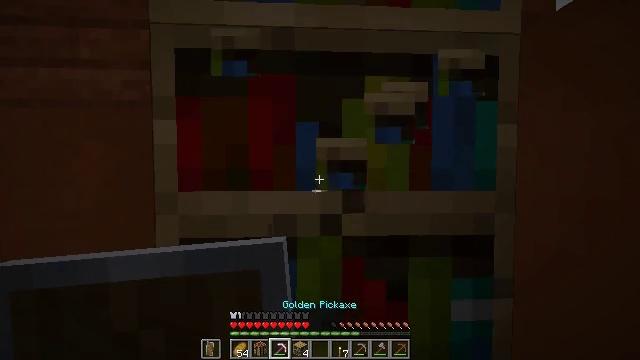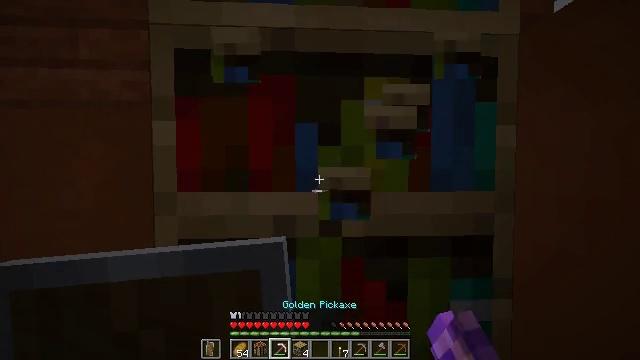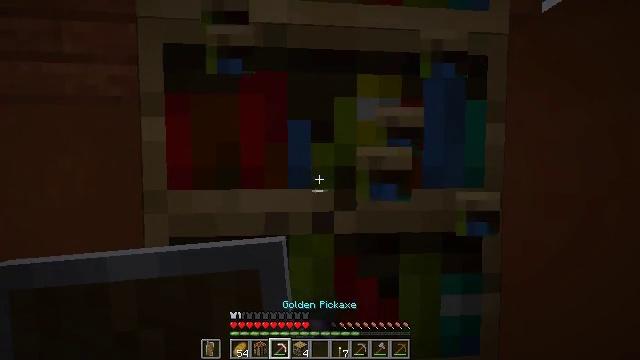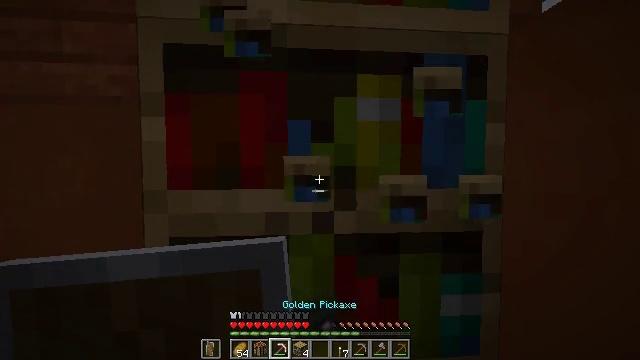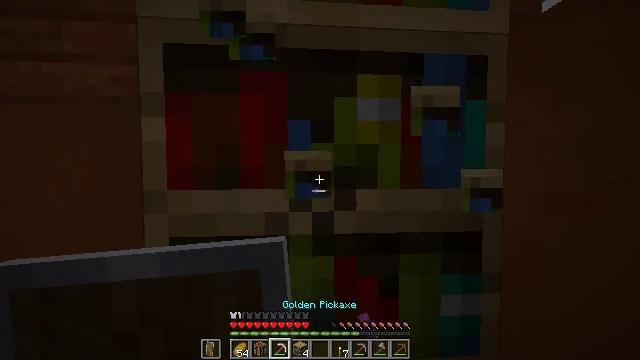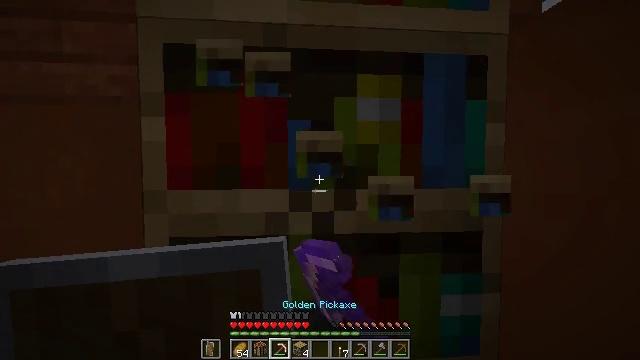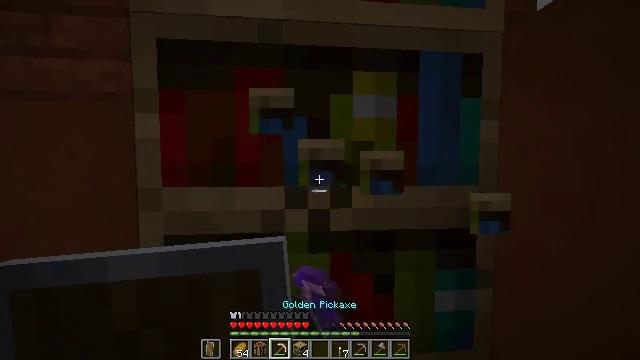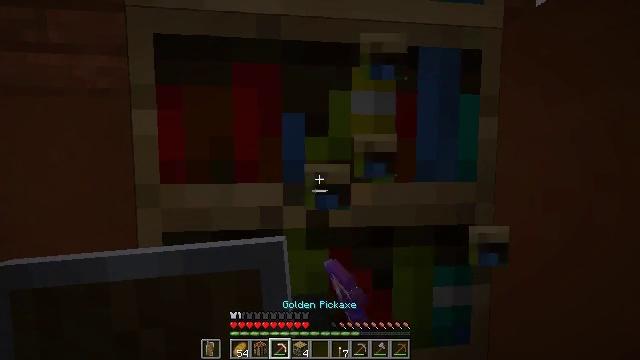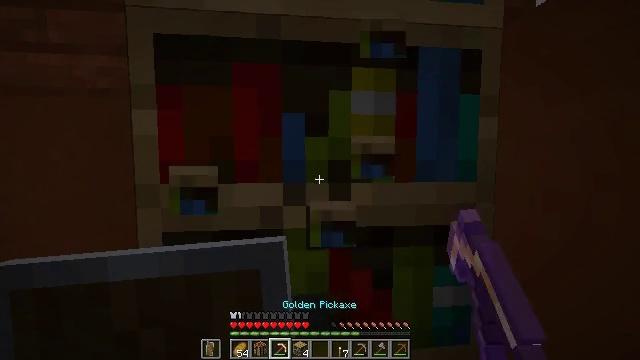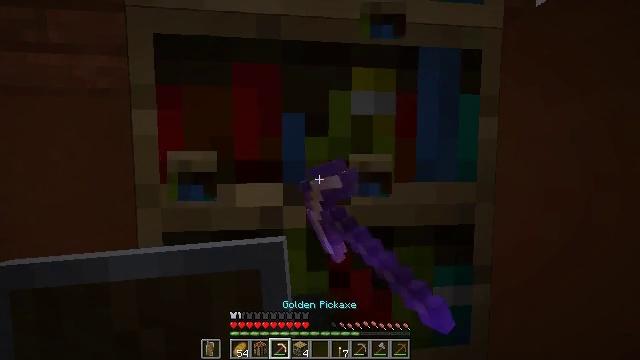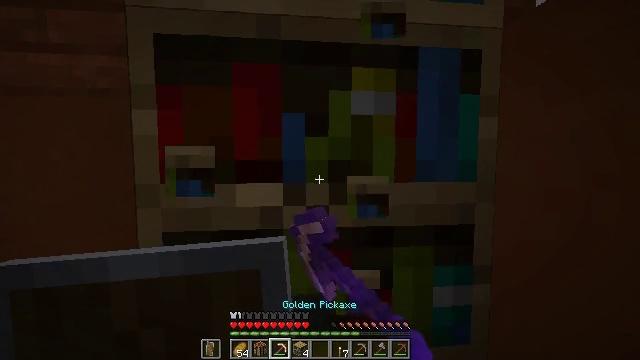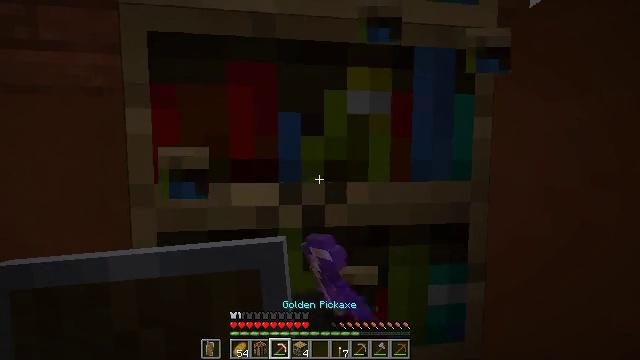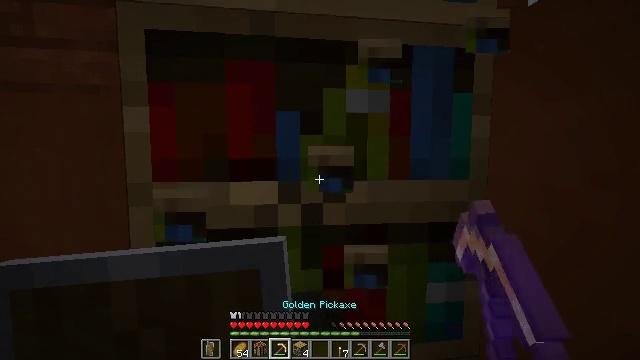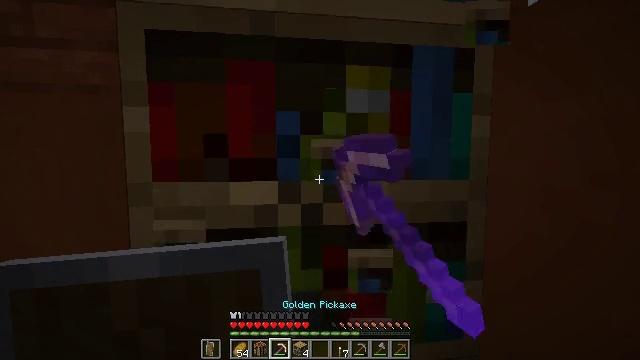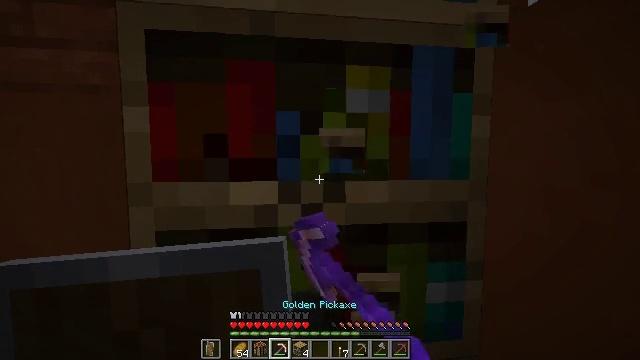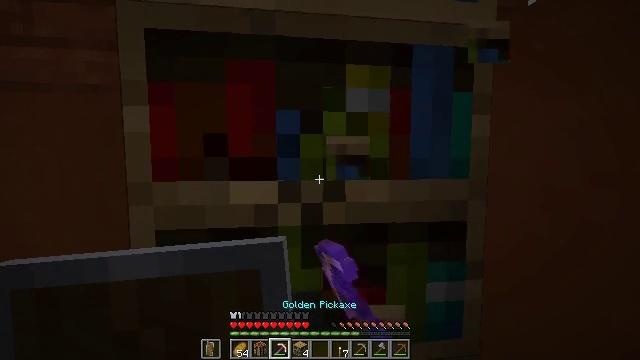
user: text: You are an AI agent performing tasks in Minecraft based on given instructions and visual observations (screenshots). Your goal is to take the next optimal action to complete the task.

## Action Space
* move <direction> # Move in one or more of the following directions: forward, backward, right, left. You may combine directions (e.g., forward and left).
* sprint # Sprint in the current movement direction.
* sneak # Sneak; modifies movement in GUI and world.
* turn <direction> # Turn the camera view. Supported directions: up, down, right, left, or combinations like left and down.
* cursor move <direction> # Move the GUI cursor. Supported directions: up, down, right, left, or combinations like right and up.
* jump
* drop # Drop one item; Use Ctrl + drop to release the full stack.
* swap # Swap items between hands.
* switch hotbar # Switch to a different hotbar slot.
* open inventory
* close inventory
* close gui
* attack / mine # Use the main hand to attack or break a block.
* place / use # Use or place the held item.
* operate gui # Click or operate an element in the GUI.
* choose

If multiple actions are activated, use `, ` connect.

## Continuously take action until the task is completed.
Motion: motion action
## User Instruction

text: Collect books by breaking the bookshelf.
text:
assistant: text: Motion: attack / mine
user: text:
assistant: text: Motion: turn right, attack / mine
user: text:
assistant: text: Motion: attack / mine
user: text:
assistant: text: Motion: attack / mine
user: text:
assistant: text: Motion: attack / mine
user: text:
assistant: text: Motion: attack / mine
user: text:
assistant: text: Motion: attack / mine
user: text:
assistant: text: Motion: attack / mine
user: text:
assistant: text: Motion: attack / mine
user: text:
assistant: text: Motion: attack / mine
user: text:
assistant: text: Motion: attack / mine
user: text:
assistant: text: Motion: attack / mine
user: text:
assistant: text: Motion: attack / mine
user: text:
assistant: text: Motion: attack / mine
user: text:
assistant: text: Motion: attack / mine
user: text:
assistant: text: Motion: attack / mine
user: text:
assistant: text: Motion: attack / mine
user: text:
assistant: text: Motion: attack / mine
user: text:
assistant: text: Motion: attack / mine
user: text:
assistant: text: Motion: attack / mine
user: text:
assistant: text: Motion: attack / mine
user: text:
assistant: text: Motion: attack / mine
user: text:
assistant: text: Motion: attack / mine
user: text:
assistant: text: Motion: attack / mine
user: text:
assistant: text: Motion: attack / mine
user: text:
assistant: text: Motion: attack / mine
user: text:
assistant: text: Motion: attack / mine
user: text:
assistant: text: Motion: attack / mine
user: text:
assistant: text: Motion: attack / mine
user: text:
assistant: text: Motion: attack / mine